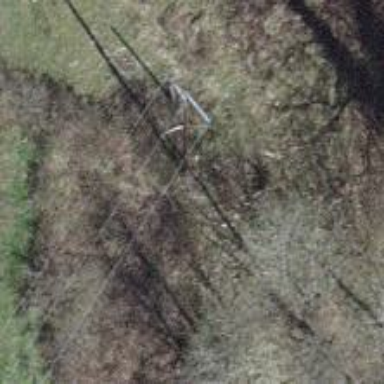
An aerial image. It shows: Power pole.